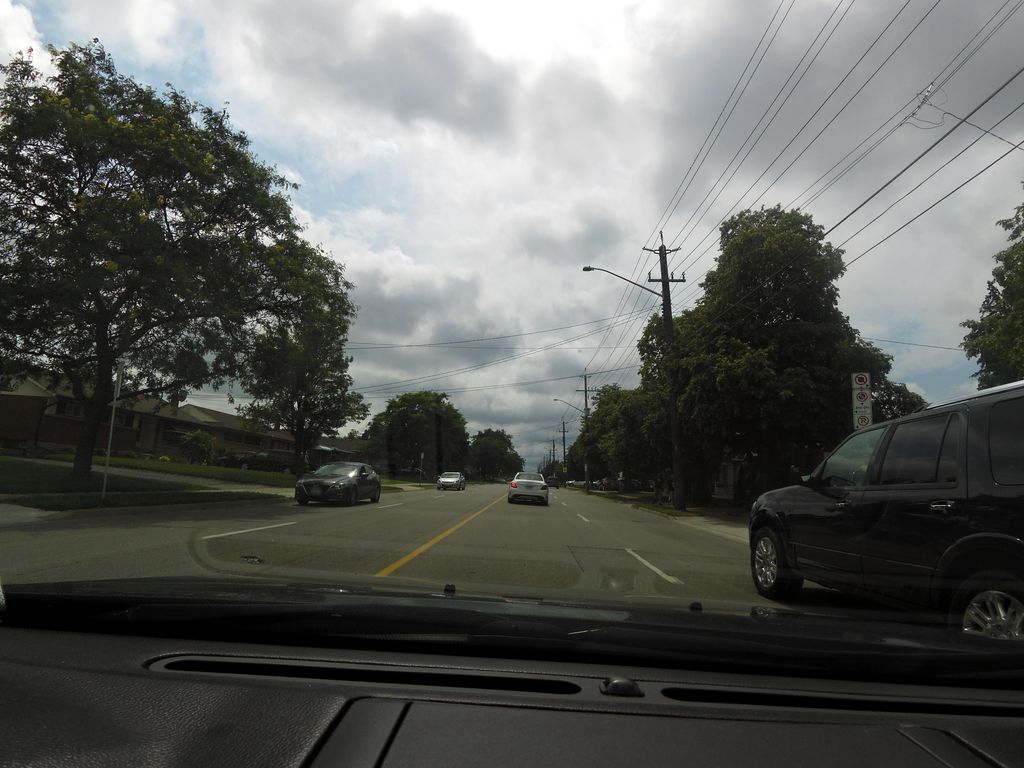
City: hamilton